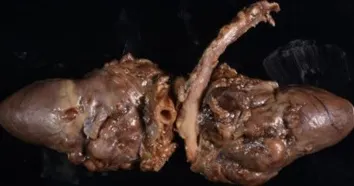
Chemodectoma in the heart of a domestic short-hair cat. The neoplasm effaced the right and left atria, atrioventricular valves, and major blood vessels of the heart. ; formalin-fixed heart.
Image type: radiology (ct)